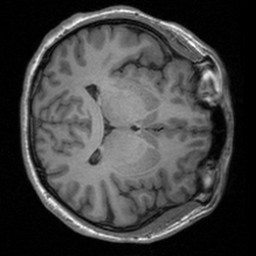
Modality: T1w
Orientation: axial
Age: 23
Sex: female
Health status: healthy
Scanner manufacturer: siemens
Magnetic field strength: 3 T
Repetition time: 1.9 s
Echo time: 0.00226 s